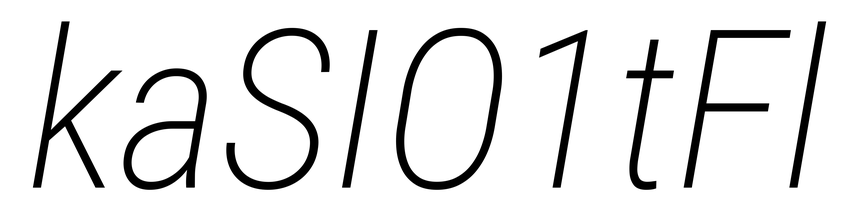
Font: Roboto-Italic_Condensed_ExtraLight_Italic